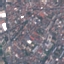
Label: Residential